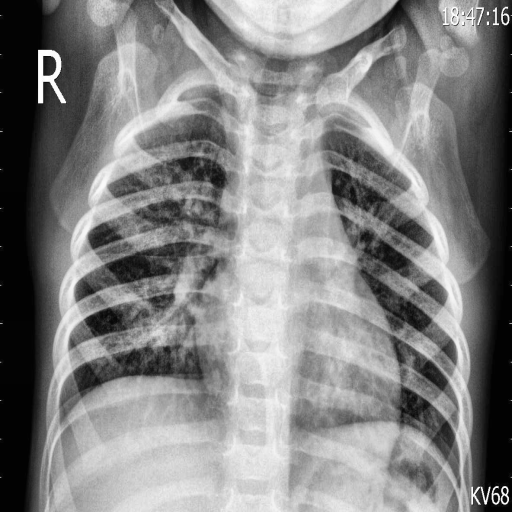
Finding: PNEUMONIA